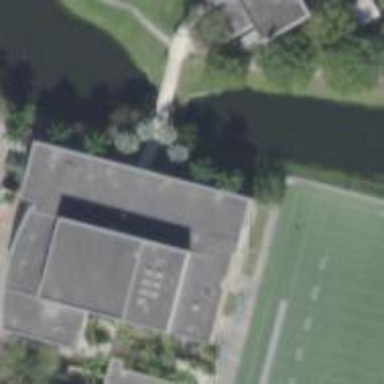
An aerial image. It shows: University building.